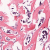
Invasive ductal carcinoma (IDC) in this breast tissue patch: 1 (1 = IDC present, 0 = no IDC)